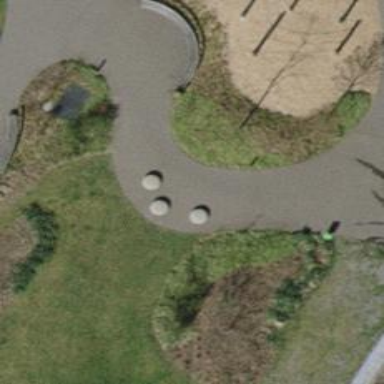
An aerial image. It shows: Bench for seating.